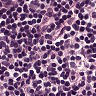
Metastatic tissue present: no